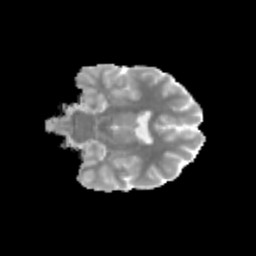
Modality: MD
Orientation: coronal
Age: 12
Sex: female
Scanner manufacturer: siemens
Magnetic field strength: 3 T
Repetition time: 3.8 s
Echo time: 0.07 s